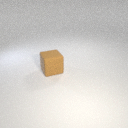
large brown rubber cube